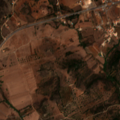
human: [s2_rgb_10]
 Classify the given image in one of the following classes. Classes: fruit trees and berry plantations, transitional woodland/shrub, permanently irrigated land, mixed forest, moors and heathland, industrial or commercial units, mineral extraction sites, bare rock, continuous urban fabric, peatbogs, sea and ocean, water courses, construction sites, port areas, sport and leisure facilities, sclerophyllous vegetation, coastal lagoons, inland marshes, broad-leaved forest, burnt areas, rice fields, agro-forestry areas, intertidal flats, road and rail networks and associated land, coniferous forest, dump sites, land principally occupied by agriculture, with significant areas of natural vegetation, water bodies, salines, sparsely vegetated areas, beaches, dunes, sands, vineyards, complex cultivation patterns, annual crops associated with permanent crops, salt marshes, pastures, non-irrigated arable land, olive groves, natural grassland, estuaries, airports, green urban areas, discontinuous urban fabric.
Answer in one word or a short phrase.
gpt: non-irrigated arable land, annual crops associated with permanent crops, land principally occupied by agriculture, with significant areas of natural vegetation, sclerophyllous vegetation